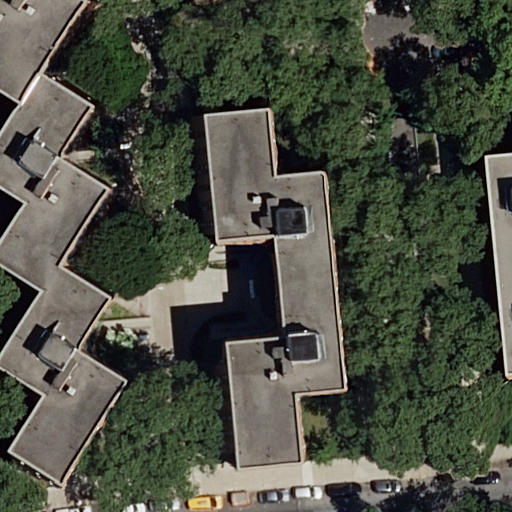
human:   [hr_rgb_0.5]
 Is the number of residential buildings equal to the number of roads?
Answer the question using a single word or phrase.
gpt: no

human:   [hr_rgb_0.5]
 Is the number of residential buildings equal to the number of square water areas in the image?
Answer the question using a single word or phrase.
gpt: no

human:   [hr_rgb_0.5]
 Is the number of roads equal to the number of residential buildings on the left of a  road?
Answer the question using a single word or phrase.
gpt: no

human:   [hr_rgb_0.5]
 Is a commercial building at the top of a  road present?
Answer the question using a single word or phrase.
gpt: no

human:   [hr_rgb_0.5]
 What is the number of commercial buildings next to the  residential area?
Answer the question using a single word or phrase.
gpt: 0

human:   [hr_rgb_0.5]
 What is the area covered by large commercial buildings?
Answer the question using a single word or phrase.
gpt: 0m2

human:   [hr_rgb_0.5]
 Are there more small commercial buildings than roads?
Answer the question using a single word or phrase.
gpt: no

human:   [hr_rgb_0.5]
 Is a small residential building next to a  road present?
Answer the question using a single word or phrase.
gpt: yes

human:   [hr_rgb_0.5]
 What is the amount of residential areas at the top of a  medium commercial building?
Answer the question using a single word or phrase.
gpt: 0

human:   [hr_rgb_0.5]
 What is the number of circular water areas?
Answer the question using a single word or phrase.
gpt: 0

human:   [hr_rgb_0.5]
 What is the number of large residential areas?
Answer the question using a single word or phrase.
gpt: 1

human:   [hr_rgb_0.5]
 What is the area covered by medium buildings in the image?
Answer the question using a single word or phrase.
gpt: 146m2

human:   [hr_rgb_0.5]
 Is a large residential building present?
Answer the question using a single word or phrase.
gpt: yes

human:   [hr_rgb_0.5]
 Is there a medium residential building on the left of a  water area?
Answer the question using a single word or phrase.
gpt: no

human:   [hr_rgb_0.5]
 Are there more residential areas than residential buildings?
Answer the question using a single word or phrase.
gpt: no

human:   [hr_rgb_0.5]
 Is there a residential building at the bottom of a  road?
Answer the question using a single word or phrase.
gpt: yes

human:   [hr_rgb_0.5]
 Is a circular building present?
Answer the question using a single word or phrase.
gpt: no

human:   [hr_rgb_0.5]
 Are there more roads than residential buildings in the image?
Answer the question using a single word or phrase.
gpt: yes

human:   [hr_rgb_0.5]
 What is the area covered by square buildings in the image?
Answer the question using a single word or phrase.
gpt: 0m2

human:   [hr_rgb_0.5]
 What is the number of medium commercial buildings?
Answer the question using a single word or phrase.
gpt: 0

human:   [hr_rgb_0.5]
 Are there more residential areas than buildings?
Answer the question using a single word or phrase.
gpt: no

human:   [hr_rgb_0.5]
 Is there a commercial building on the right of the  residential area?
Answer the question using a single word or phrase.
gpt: no

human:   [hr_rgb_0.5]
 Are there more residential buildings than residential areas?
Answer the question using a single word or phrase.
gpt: yes

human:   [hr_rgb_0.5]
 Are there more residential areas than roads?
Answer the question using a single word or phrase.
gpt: no

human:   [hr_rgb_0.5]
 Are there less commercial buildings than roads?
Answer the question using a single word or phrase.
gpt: yes

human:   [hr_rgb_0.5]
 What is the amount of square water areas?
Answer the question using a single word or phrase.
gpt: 0

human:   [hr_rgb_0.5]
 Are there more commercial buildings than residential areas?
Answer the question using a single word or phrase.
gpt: no

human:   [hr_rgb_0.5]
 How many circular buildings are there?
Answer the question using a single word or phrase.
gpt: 0

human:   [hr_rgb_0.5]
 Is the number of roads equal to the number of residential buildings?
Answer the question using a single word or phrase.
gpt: no

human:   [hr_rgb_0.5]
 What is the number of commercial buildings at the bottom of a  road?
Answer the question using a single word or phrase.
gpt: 0

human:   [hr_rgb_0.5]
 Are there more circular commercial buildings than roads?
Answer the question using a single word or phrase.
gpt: no

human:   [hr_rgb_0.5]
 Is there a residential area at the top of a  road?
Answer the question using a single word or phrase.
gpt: yes

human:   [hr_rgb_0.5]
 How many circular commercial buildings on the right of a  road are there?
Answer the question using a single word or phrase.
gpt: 0

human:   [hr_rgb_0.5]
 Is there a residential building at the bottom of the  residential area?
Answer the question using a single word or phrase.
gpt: yes

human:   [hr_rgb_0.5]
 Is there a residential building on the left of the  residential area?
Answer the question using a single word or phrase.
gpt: no

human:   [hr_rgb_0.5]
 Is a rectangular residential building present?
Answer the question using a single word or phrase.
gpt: yes